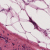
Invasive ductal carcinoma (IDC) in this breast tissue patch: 0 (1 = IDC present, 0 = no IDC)